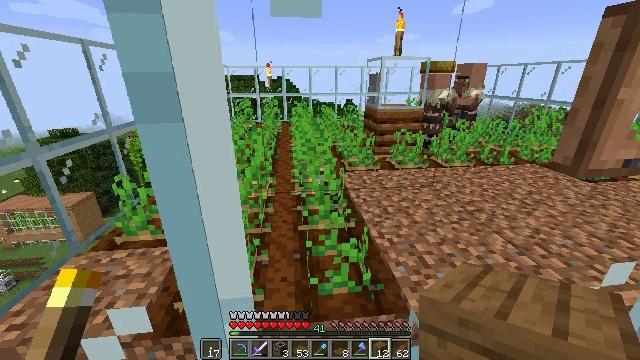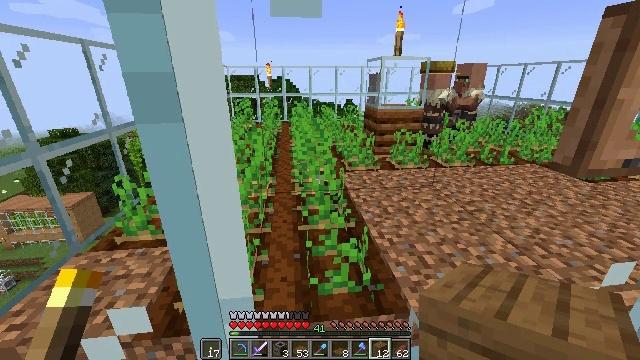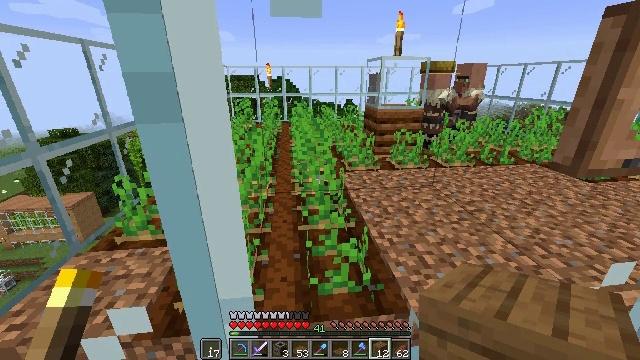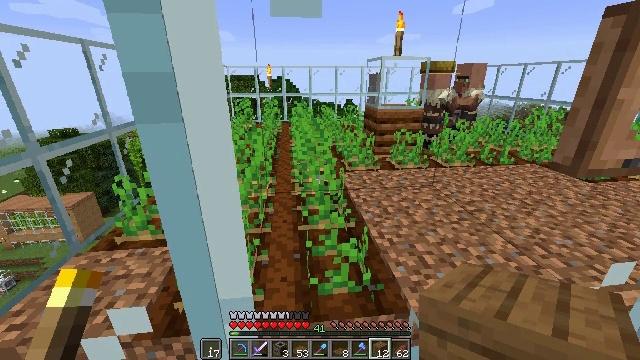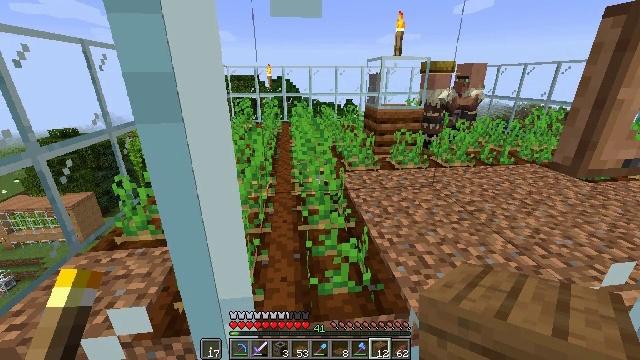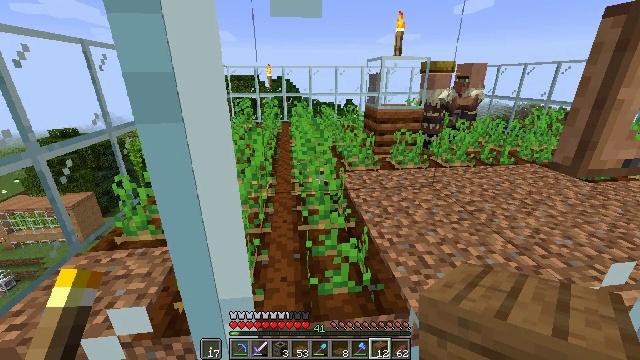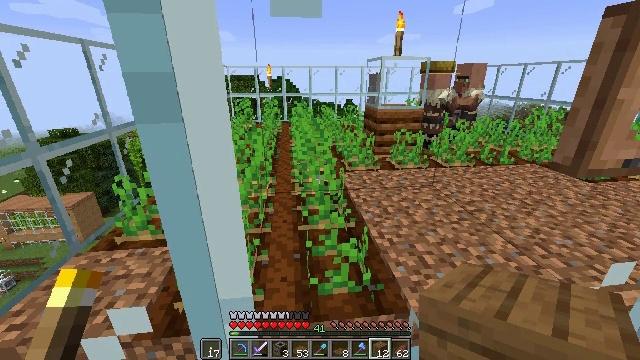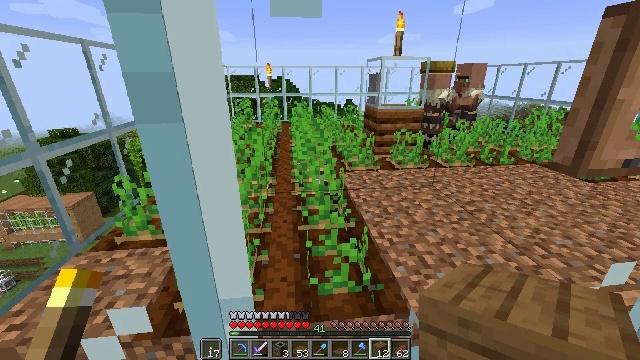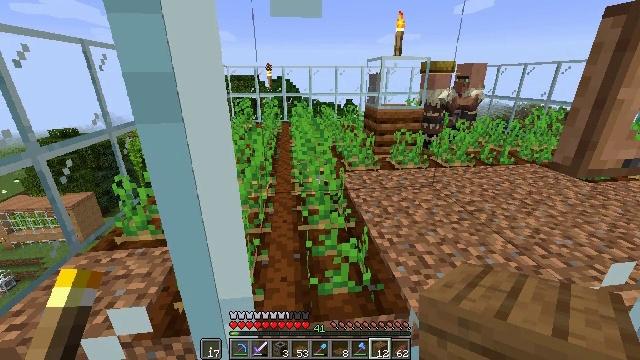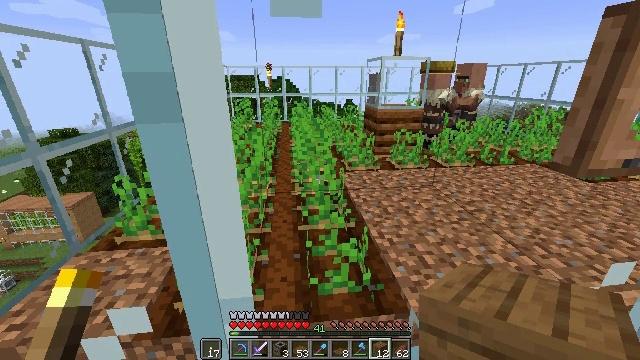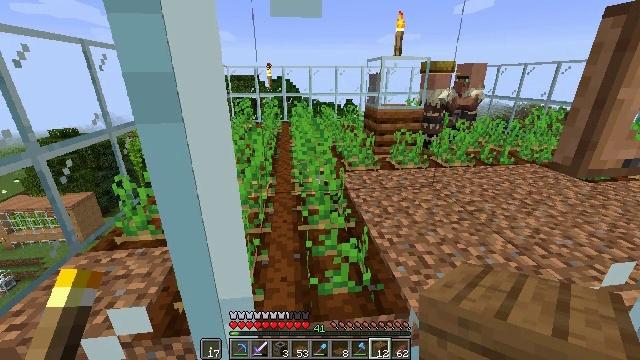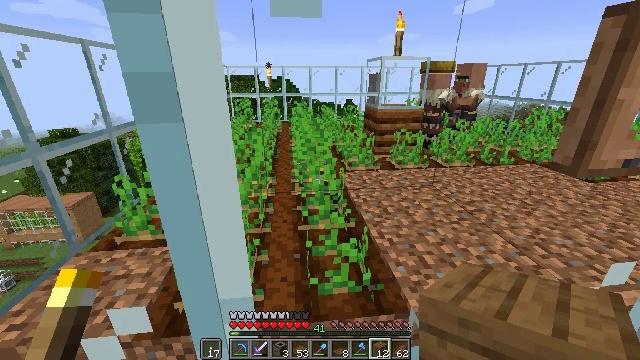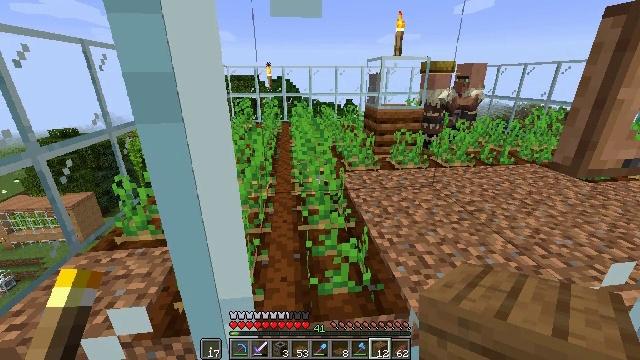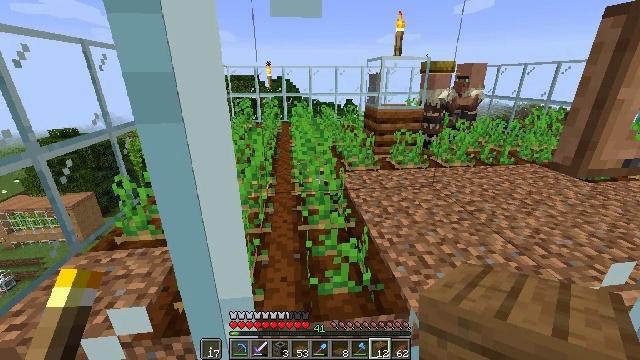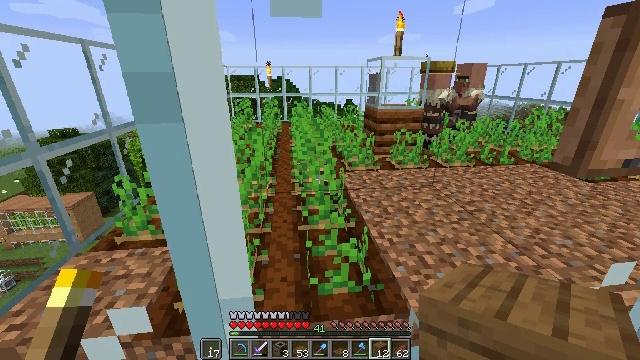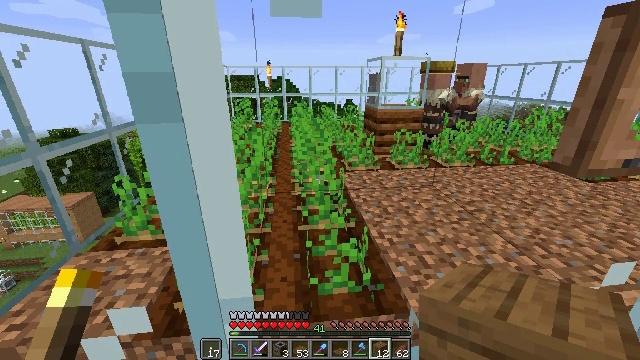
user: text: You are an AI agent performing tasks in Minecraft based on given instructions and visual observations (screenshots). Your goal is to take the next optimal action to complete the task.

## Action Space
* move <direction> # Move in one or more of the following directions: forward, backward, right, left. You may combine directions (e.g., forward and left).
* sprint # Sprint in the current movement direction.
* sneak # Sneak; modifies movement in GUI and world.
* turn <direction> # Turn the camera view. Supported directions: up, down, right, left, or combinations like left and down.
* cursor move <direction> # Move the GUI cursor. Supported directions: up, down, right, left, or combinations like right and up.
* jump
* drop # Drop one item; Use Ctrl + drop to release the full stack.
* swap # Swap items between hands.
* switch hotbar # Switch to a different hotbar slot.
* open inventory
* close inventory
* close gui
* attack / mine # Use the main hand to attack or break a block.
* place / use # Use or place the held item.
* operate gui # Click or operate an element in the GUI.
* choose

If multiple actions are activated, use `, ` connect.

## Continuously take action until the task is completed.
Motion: motion action
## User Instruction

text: Craft a minecart.
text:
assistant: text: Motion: no_op
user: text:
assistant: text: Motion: no_op
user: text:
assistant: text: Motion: no_op
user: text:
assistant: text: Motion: no_op
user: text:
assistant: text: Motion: no_op
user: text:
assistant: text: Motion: no_op
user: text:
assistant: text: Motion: no_op
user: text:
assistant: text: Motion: no_op
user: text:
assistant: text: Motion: no_op
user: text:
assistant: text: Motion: no_op
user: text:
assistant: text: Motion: no_op
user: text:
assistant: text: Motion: no_op
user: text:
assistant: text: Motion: no_op
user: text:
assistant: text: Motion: no_op
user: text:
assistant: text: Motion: no_op
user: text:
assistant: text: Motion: no_op
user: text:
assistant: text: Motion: no_op
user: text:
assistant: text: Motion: no_op
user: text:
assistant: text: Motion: no_op
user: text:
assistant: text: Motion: no_op
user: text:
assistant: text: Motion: no_op
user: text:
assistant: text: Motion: no_op
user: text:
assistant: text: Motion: no_op
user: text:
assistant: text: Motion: no_op
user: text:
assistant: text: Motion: no_op
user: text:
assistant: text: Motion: no_op
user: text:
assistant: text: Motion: no_op
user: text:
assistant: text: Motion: no_op
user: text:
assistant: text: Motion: no_op
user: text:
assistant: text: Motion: no_op